Field crop: maize
Growth stage: 2
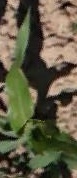
Species: maize